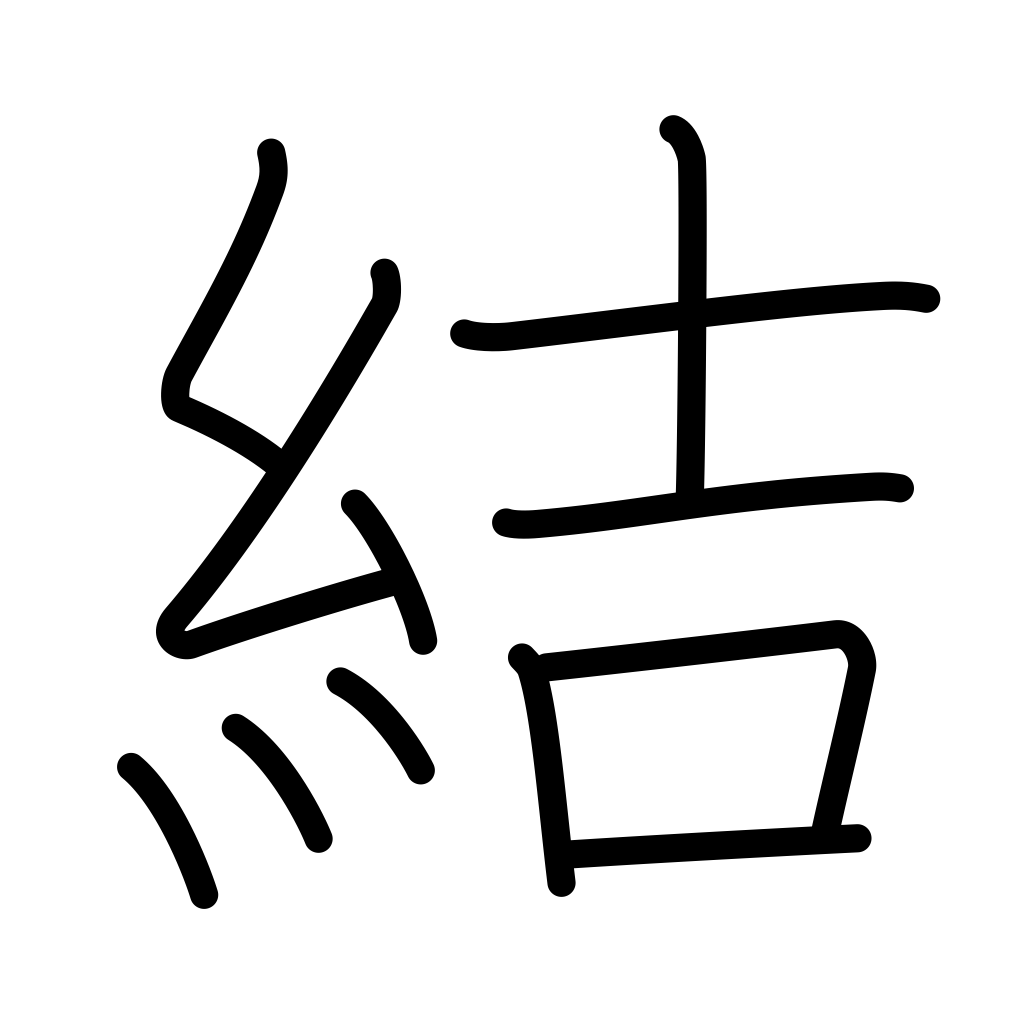
Meaning: tie, bind, contract, join, organize, do up hair, fasten